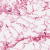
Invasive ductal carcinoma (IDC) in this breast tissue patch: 0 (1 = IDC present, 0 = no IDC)